Milling tool wear sample.
Tool blade image: 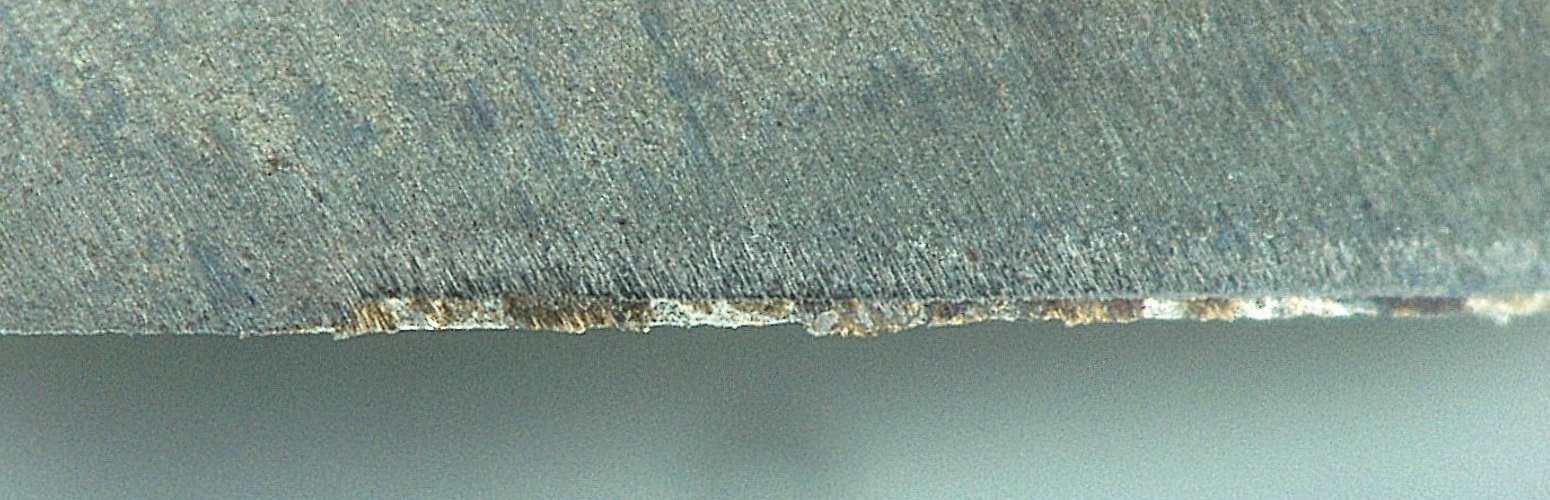
Chip image: 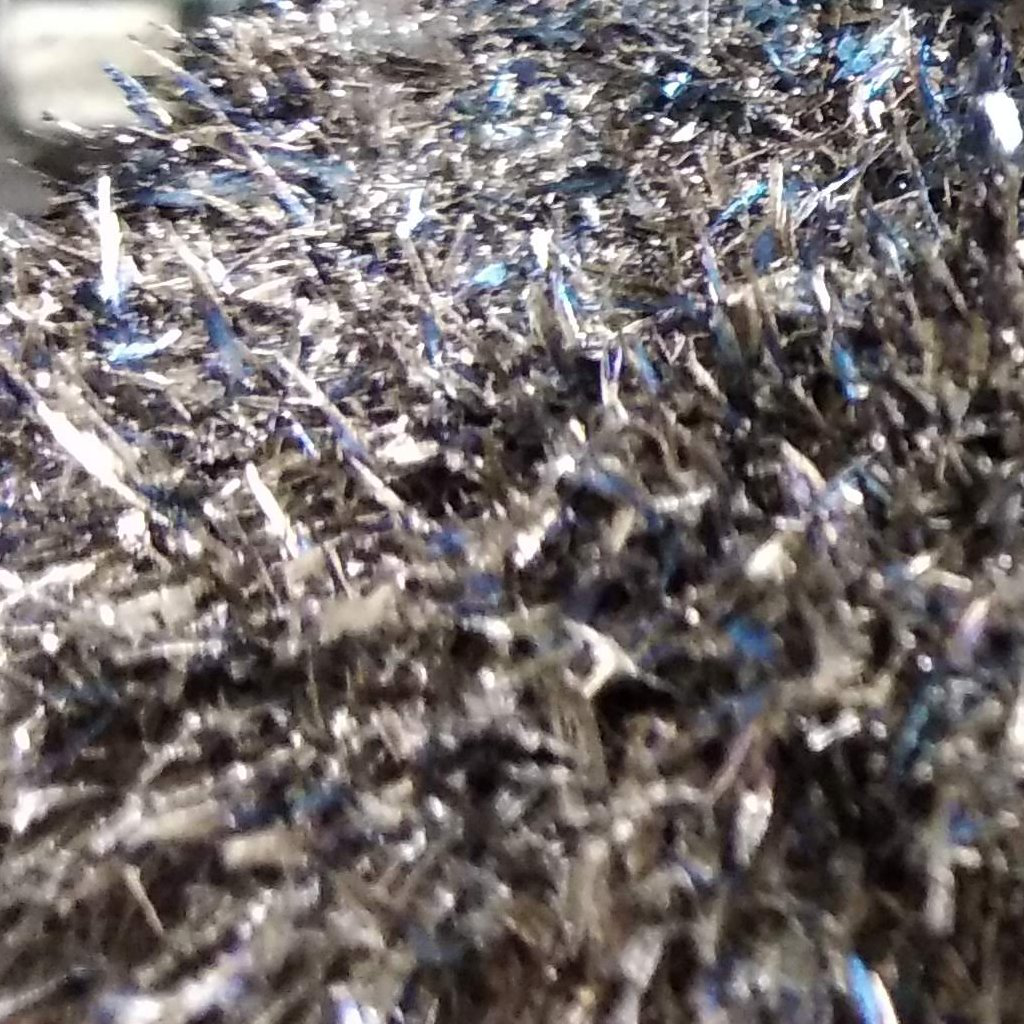
Workpiece image: 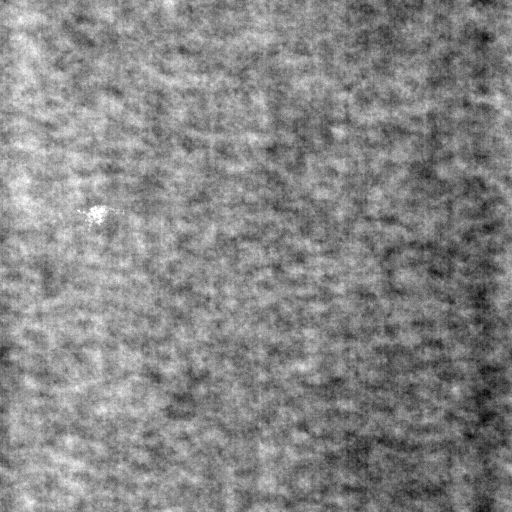
Tool wear state: used
Gaps: 12.69
Flank wear: 92.7
Overhang: 13.9
Force-signal Mel-spectrograms (X, Y, Z axes): 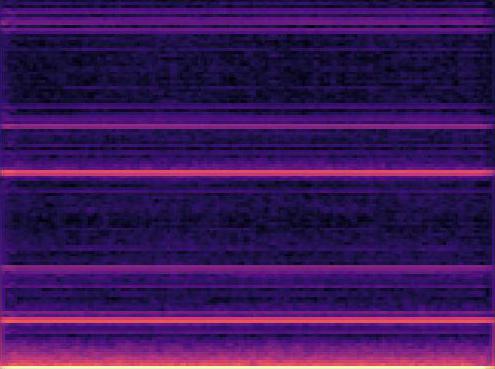 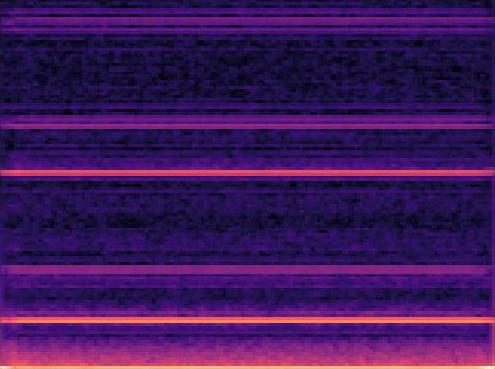 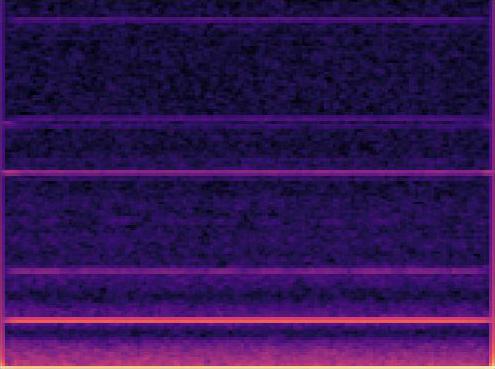
Force-signal scalograms (X, Y, Z axes): 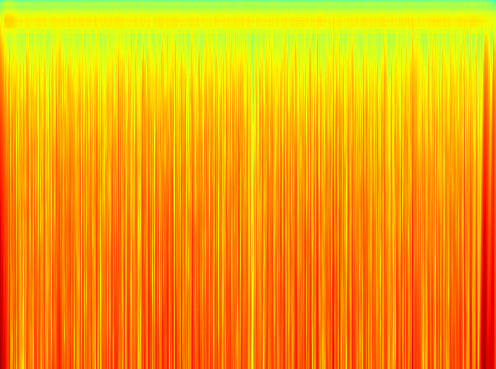 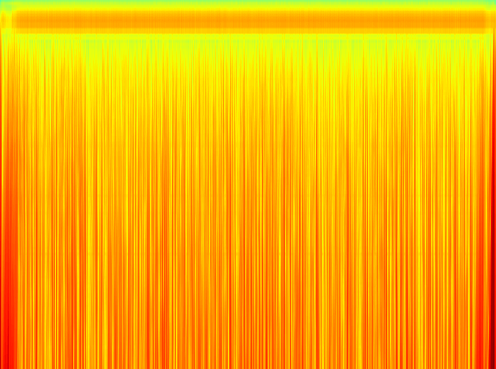 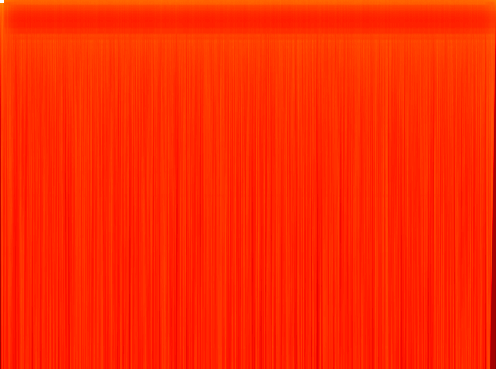
Force phase: steady_state_stabilization_wear